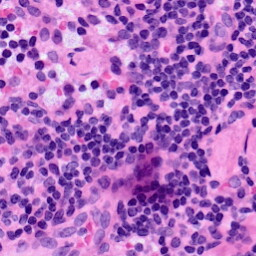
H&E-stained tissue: LymphNode